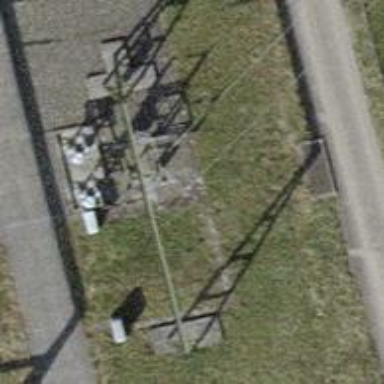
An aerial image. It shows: Power line in the image.